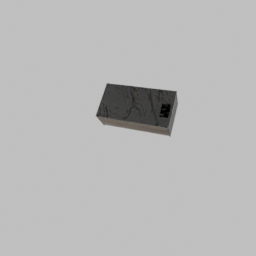
Label: furniture